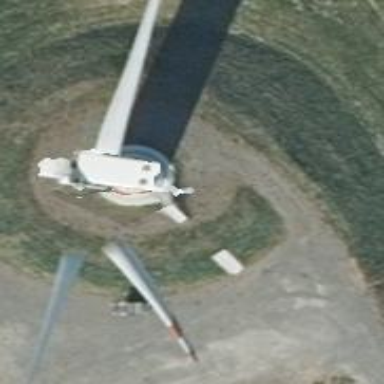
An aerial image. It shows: Wind generator of the horizontal axis type made by Vestas.